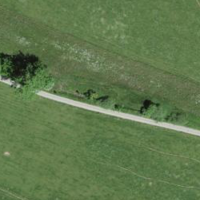
EUNIS habitat code: 24
Species observed at this site:
Lythrum salicaria
Epilobium hirsutum
Lysimachia vulgaris
Filipendula ulmaria